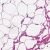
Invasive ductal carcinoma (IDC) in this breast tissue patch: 0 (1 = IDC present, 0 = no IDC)